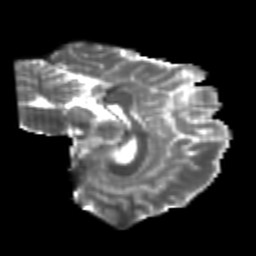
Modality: T2w
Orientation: sagittal
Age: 22
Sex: female
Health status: healthy
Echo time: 0.074 s